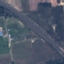
Land use / land cover class: Highway